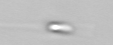
Label: flagellate_morphotype3